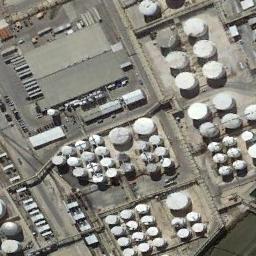
Label: storage tanks